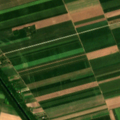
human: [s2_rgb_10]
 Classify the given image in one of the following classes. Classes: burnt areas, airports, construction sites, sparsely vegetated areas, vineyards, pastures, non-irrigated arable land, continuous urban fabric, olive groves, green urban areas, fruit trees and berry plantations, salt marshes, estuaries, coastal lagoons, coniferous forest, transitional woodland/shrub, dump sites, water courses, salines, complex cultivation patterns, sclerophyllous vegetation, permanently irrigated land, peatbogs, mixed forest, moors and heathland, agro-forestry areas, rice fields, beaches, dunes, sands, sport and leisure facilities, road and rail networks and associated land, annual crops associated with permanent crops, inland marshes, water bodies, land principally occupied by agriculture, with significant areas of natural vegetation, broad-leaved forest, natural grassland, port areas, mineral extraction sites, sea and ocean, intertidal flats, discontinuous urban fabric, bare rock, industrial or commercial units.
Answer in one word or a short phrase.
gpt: non-irrigated arable land, transitional woodland/shrub, inland marshes